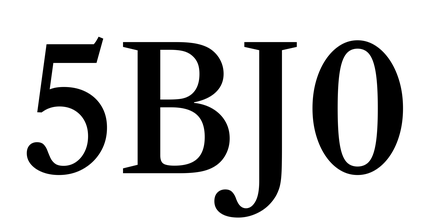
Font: LibreCaslonText_Medium